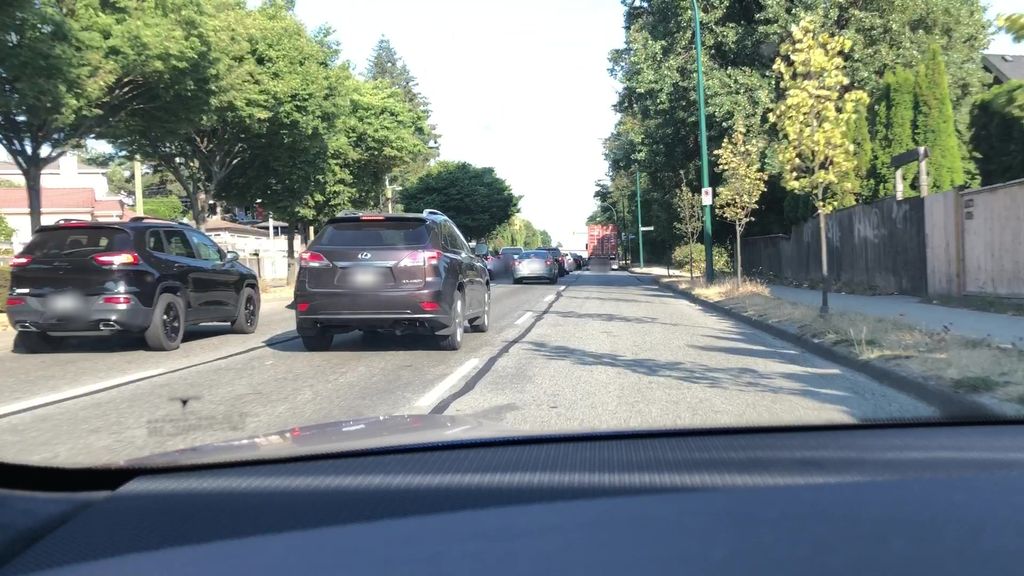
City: vancouver